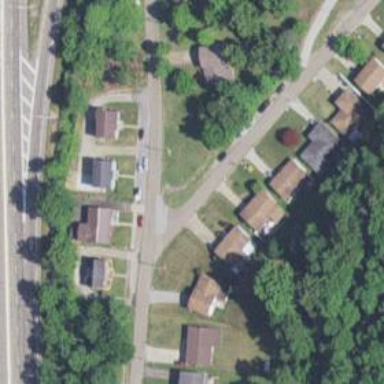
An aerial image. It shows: Neighborhood.